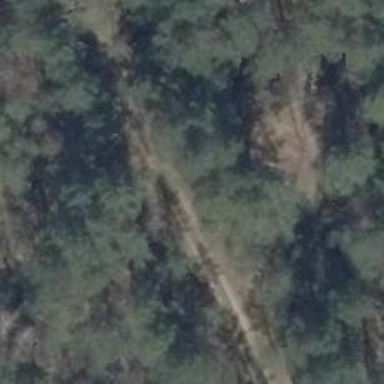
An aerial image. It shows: Dirt track road with grade 4 track type.